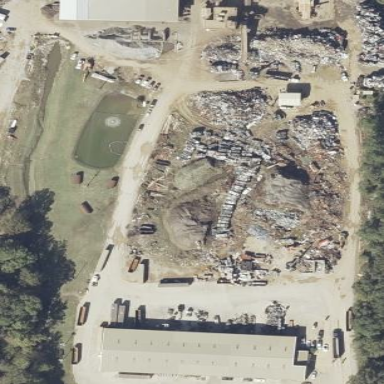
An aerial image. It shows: Industrial area designated as scrap yard.